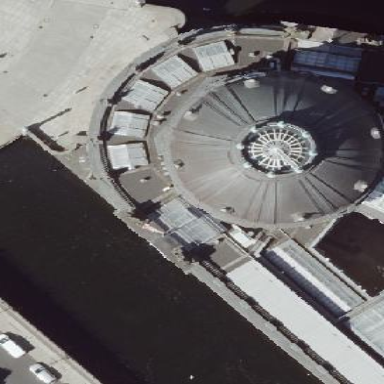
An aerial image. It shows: Building with dome-shaped roof.